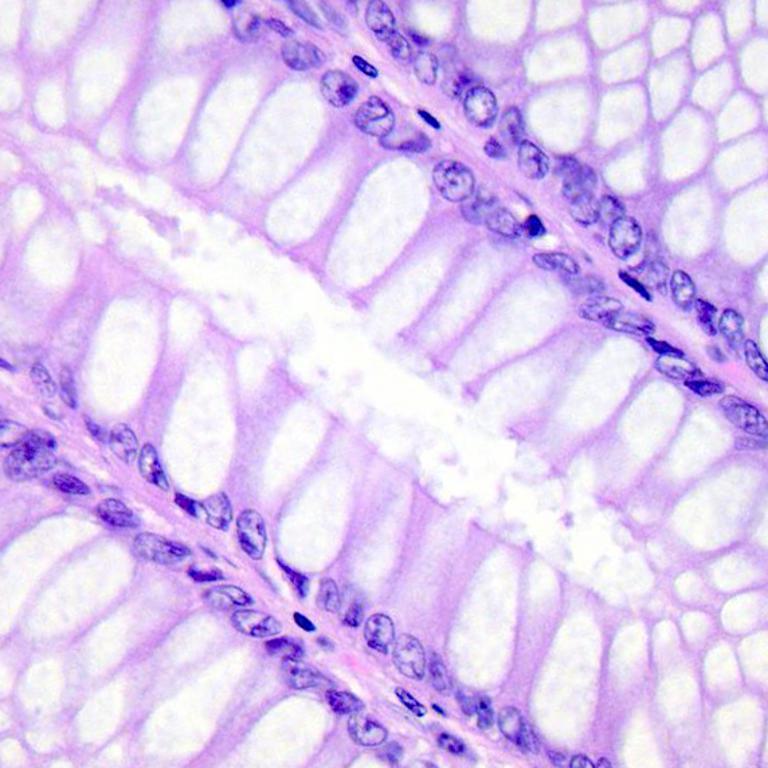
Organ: colon
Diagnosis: benign